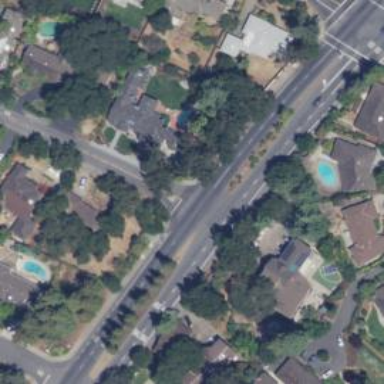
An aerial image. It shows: Residential road.